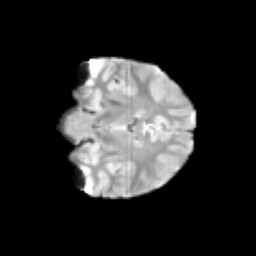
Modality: T2w
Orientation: coronal
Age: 10
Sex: male
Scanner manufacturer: siemens
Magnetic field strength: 3 T
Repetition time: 3.8 s
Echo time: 0.07 s